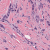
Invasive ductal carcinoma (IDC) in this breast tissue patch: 1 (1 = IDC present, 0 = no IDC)